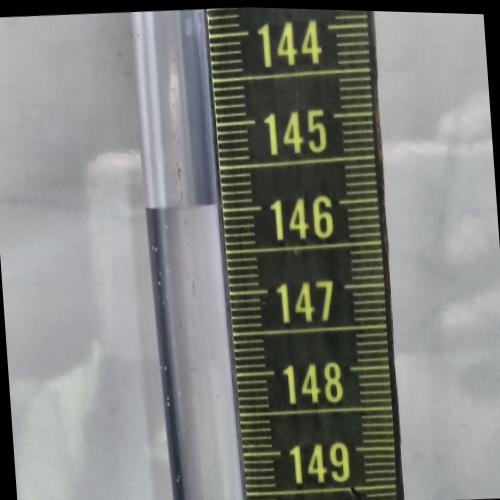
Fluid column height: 145.9 cm